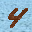
Label: 4